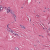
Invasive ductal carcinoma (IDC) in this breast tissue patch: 0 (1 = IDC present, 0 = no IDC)